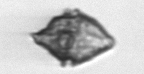
Label: Kryptoperidinium_triquetrum